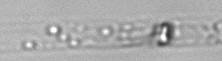
Label: Dactyliosolen_blavyanus